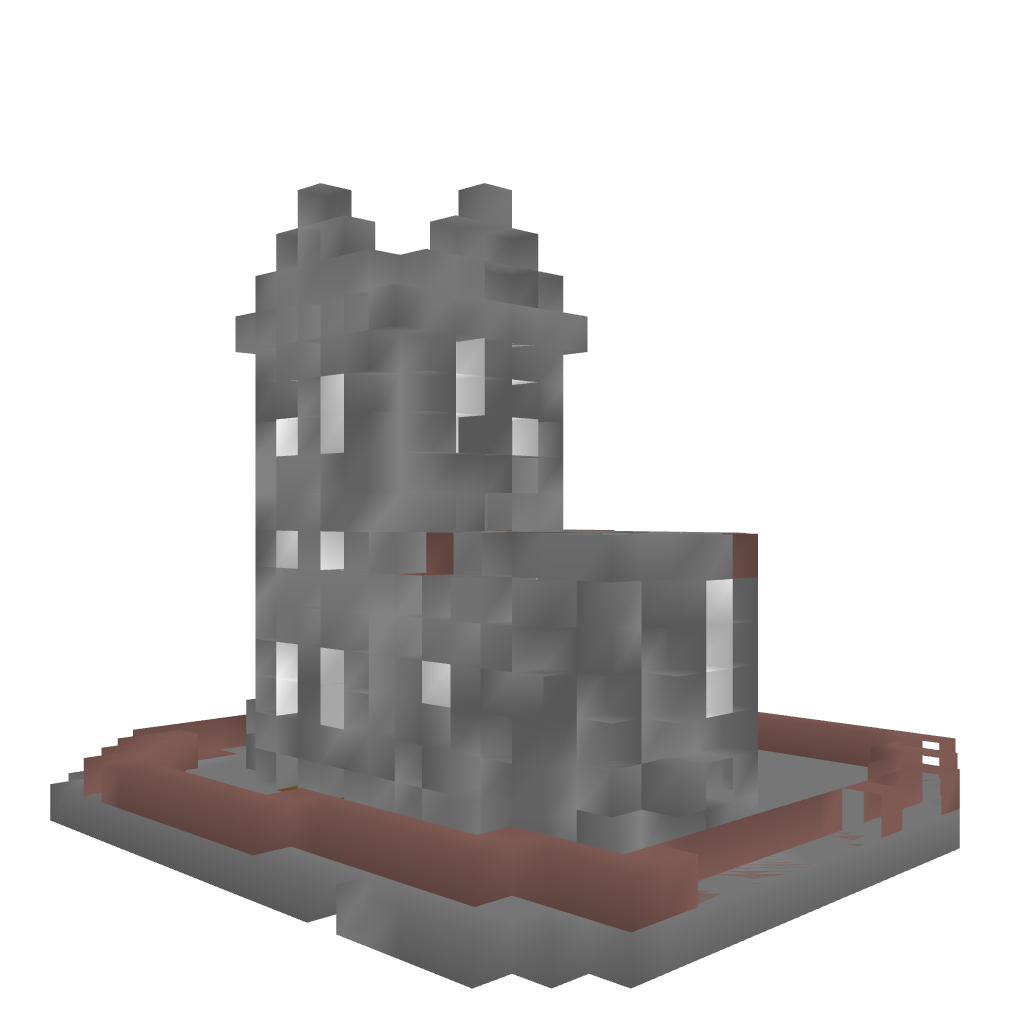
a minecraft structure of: Small chapel high quality